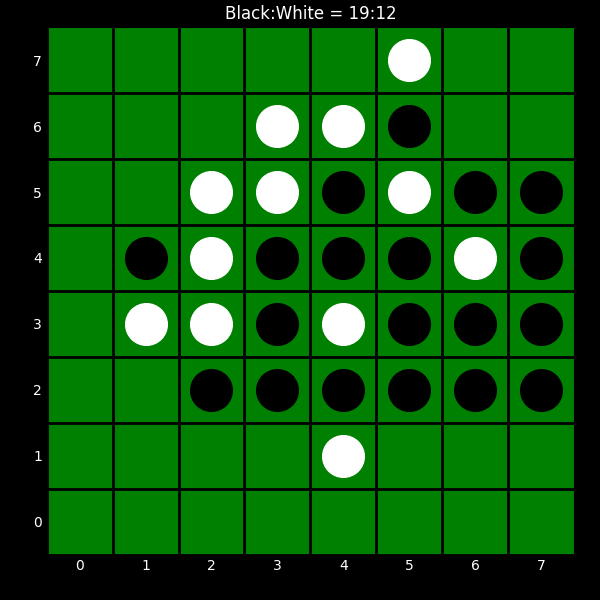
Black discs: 19
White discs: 12